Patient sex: F
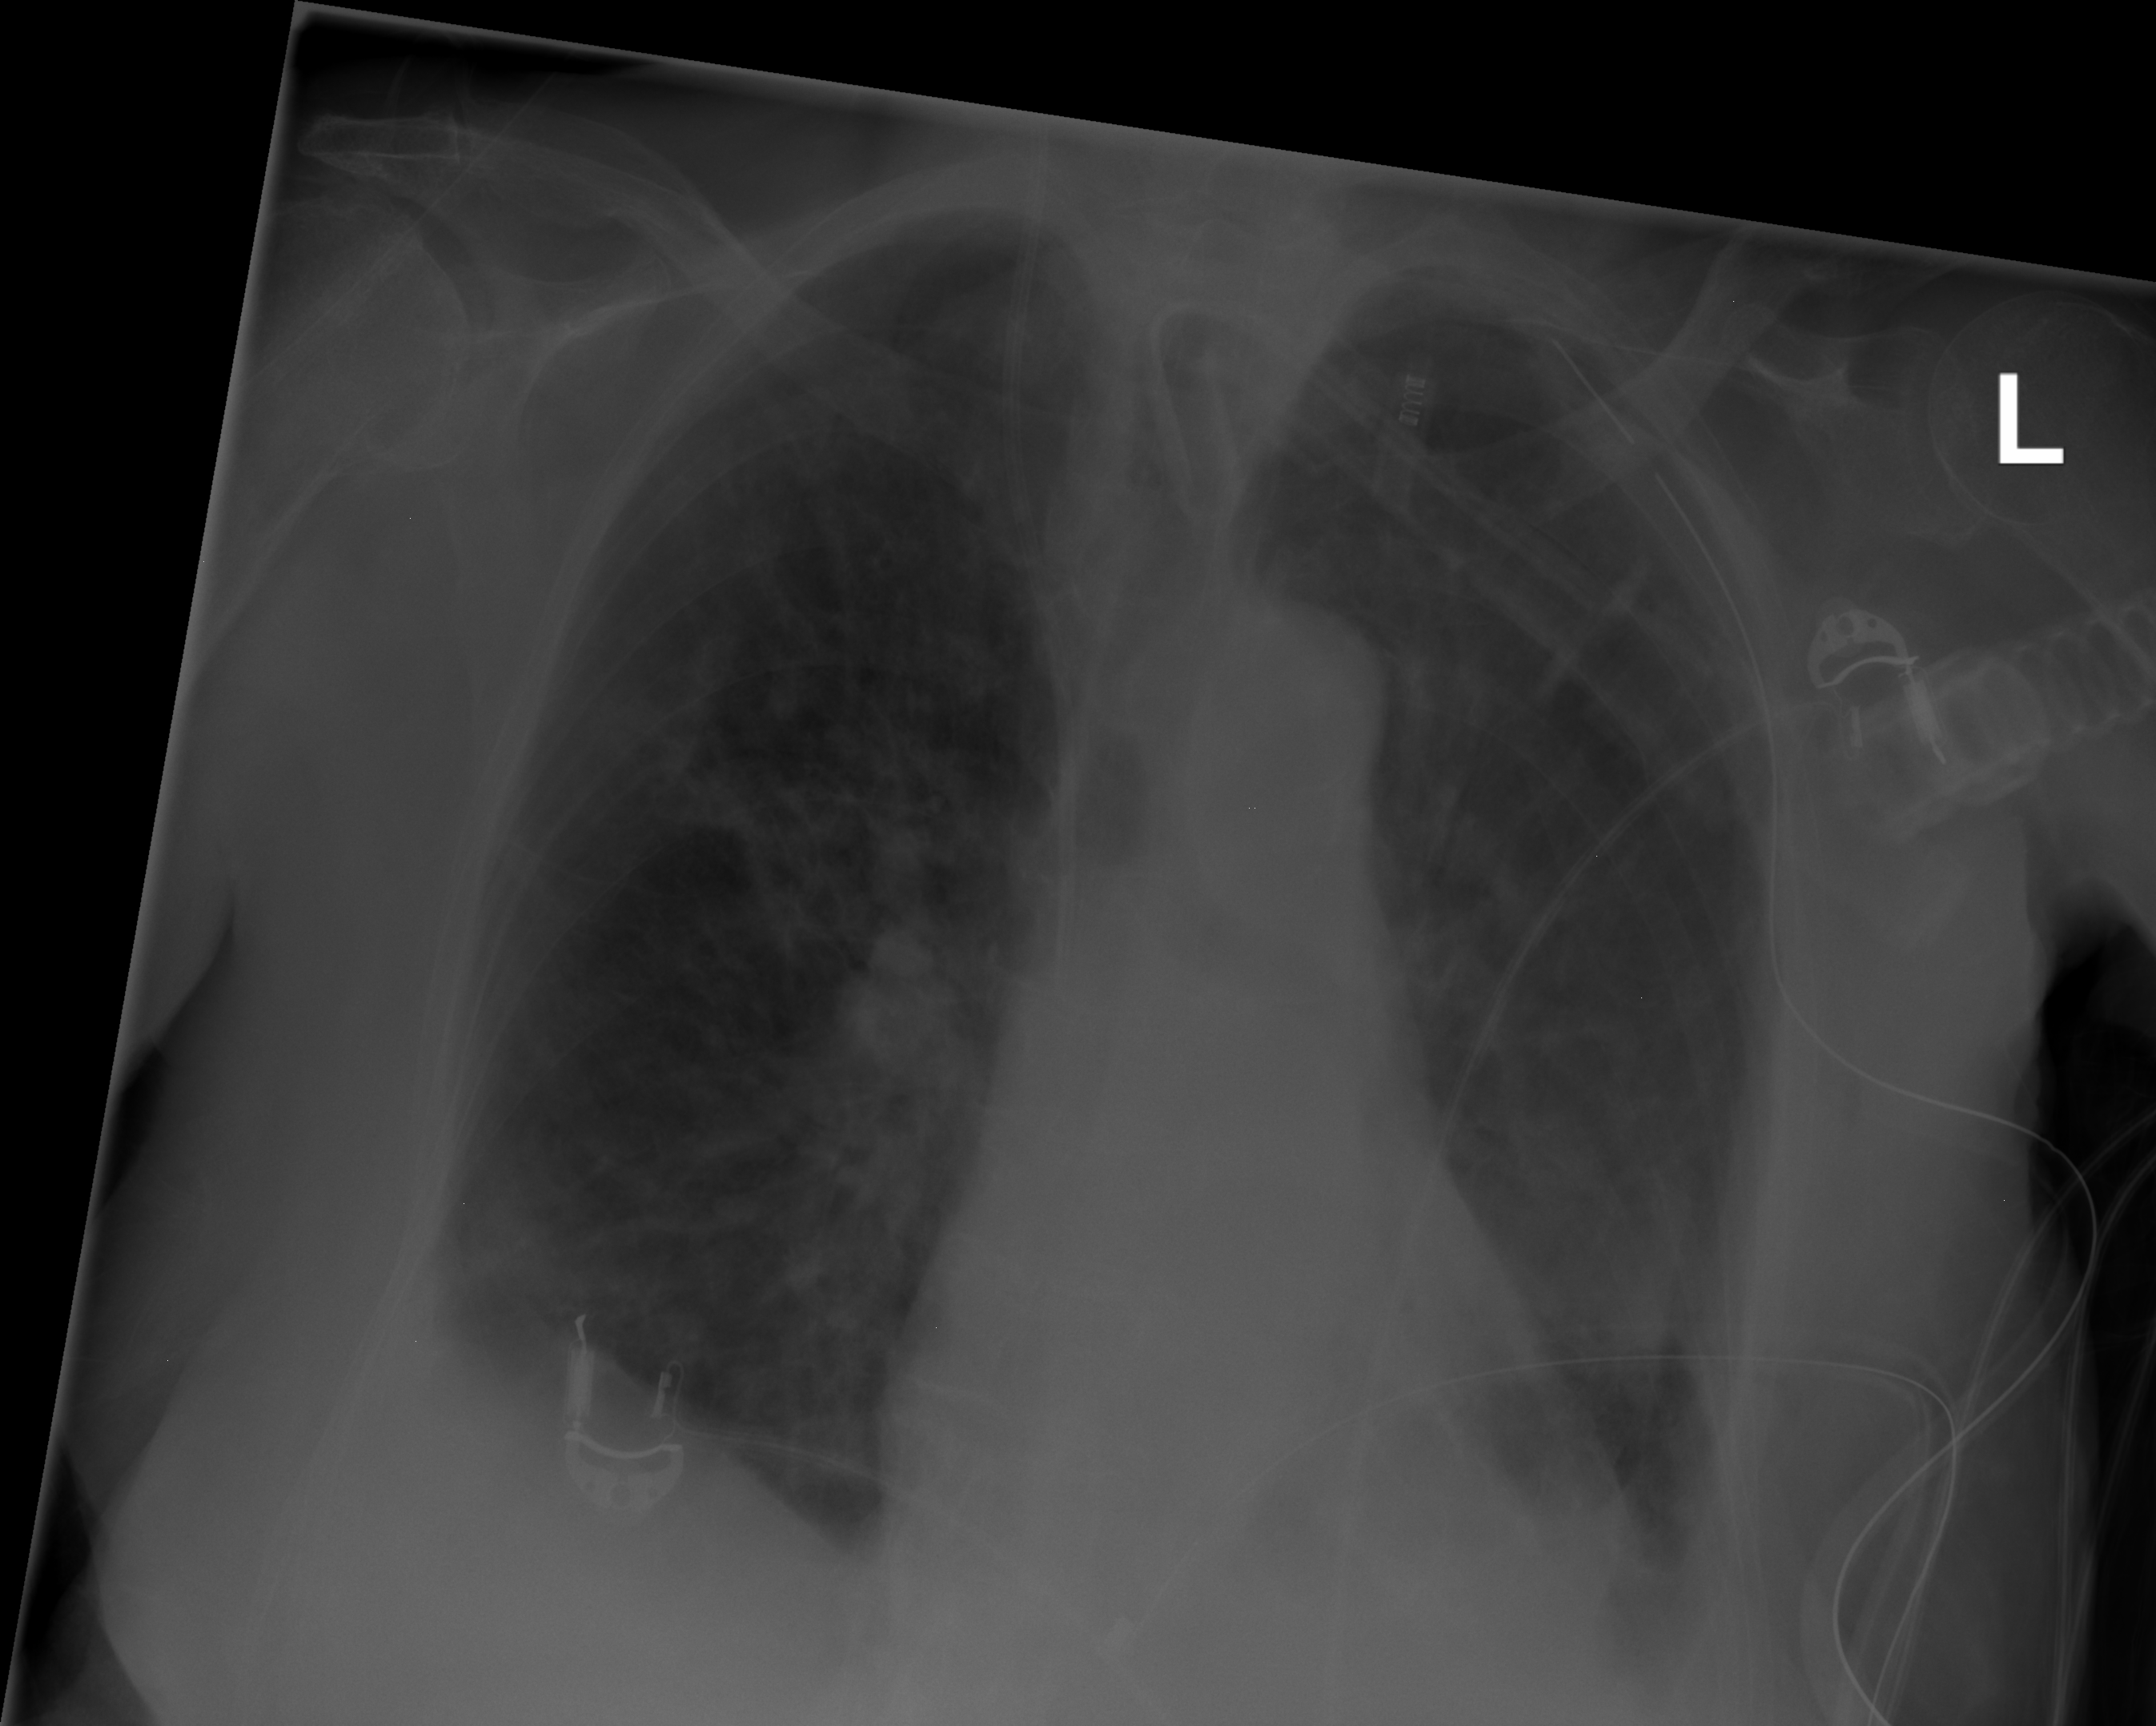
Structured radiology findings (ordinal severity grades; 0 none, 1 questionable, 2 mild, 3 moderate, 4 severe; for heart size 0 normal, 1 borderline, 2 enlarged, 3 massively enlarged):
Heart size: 0
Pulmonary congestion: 2
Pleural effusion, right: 2
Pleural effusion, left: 2
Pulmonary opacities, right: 2
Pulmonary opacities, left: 2
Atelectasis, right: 2
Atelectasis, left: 2